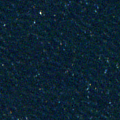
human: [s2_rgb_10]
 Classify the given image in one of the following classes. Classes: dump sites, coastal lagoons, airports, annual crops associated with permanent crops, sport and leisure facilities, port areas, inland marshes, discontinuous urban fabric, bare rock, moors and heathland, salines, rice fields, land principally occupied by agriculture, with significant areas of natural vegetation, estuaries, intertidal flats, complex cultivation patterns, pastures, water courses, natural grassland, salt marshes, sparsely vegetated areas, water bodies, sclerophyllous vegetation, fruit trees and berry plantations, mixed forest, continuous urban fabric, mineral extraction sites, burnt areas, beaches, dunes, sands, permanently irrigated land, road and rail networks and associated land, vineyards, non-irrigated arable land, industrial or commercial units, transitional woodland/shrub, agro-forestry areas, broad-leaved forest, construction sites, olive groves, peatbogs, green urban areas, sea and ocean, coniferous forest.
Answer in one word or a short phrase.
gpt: sea and ocean